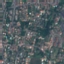
Land use / land cover class: Residential